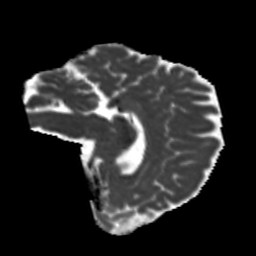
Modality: MD
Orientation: sagittal
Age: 39
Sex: female
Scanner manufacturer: siemens
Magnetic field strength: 3 T
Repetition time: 5.25 s
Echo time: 0.08 s